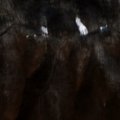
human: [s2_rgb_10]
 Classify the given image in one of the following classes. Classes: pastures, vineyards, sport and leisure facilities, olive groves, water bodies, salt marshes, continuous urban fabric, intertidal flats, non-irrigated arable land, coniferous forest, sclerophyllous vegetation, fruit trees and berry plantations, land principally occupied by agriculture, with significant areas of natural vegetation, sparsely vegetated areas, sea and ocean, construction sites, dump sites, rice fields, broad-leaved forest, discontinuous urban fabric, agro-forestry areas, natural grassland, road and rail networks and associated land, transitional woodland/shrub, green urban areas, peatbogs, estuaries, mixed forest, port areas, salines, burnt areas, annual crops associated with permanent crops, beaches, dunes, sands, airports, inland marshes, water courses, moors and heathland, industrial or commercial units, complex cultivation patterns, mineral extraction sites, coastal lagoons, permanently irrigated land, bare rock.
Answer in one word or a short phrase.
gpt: broad-leaved forest